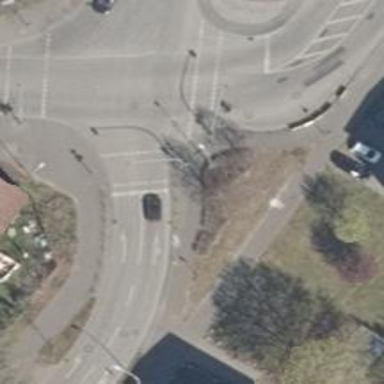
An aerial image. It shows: Residential road with asphalt surface and separate sidewalk.